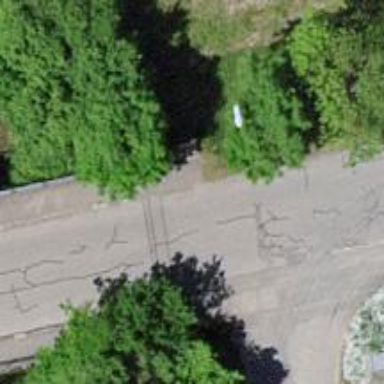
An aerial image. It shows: Residential road with bridge.